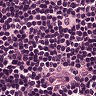
Metastatic tissue present: no